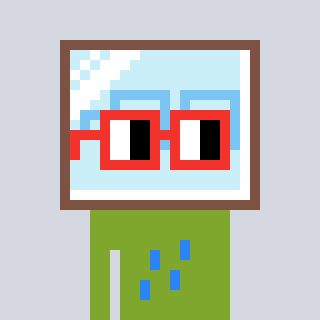
a pixel art character with square red glasses, a mirror-shaped head and a slimegreen-colored body on a cool background